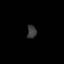
Tissue: prostate
Cell type: Endothelial cells
Senescence score: 0.689
Nuclear area (px): 121
Mean DAPI intensity: 57.512